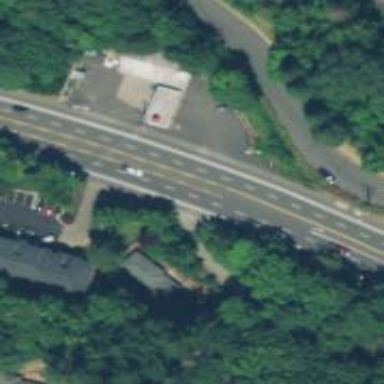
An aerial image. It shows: Primary road with asphalt surface.